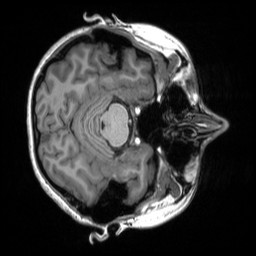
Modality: T1w
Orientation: axial
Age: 21
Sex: female
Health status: healthy
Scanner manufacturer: siemens
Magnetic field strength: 3 T
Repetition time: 2.53 s
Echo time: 0.00219 s